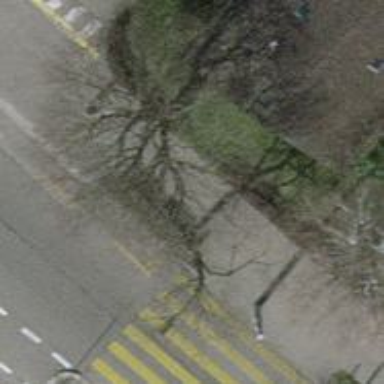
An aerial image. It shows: Avenue lined with trees.